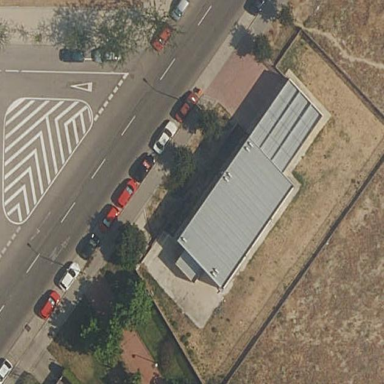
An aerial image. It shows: Ambulance station building.